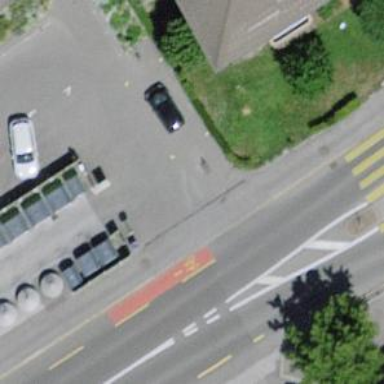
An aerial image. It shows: Asphalt sidewalk along the footway.